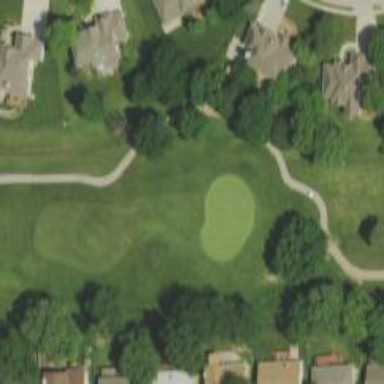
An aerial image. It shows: View of golf hole.